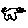
Label: cat